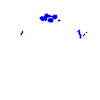
Particle: pion